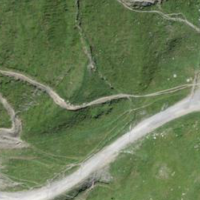
EUNIS habitat code: 26
Species observed at this site:
Gentianella campestris